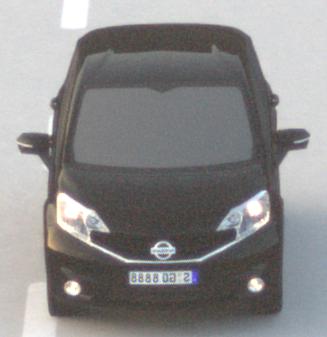
Make: Nissan
Model: Note 1.2
Detailed model: Note (E12) (10/13 - 12/16)
Model produced from: 2013/10
Model produced until: 2015/09
Doors: 5
Color: black
Road condition: dry road
Daytime: sunrise or sunset
Contrast: low contrast